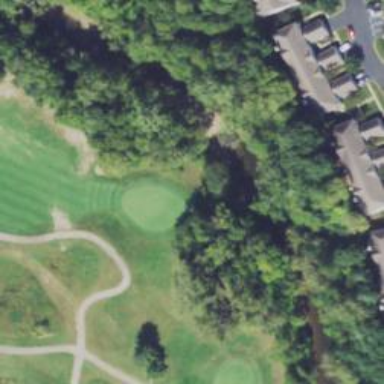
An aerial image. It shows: Golf hole.